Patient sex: M
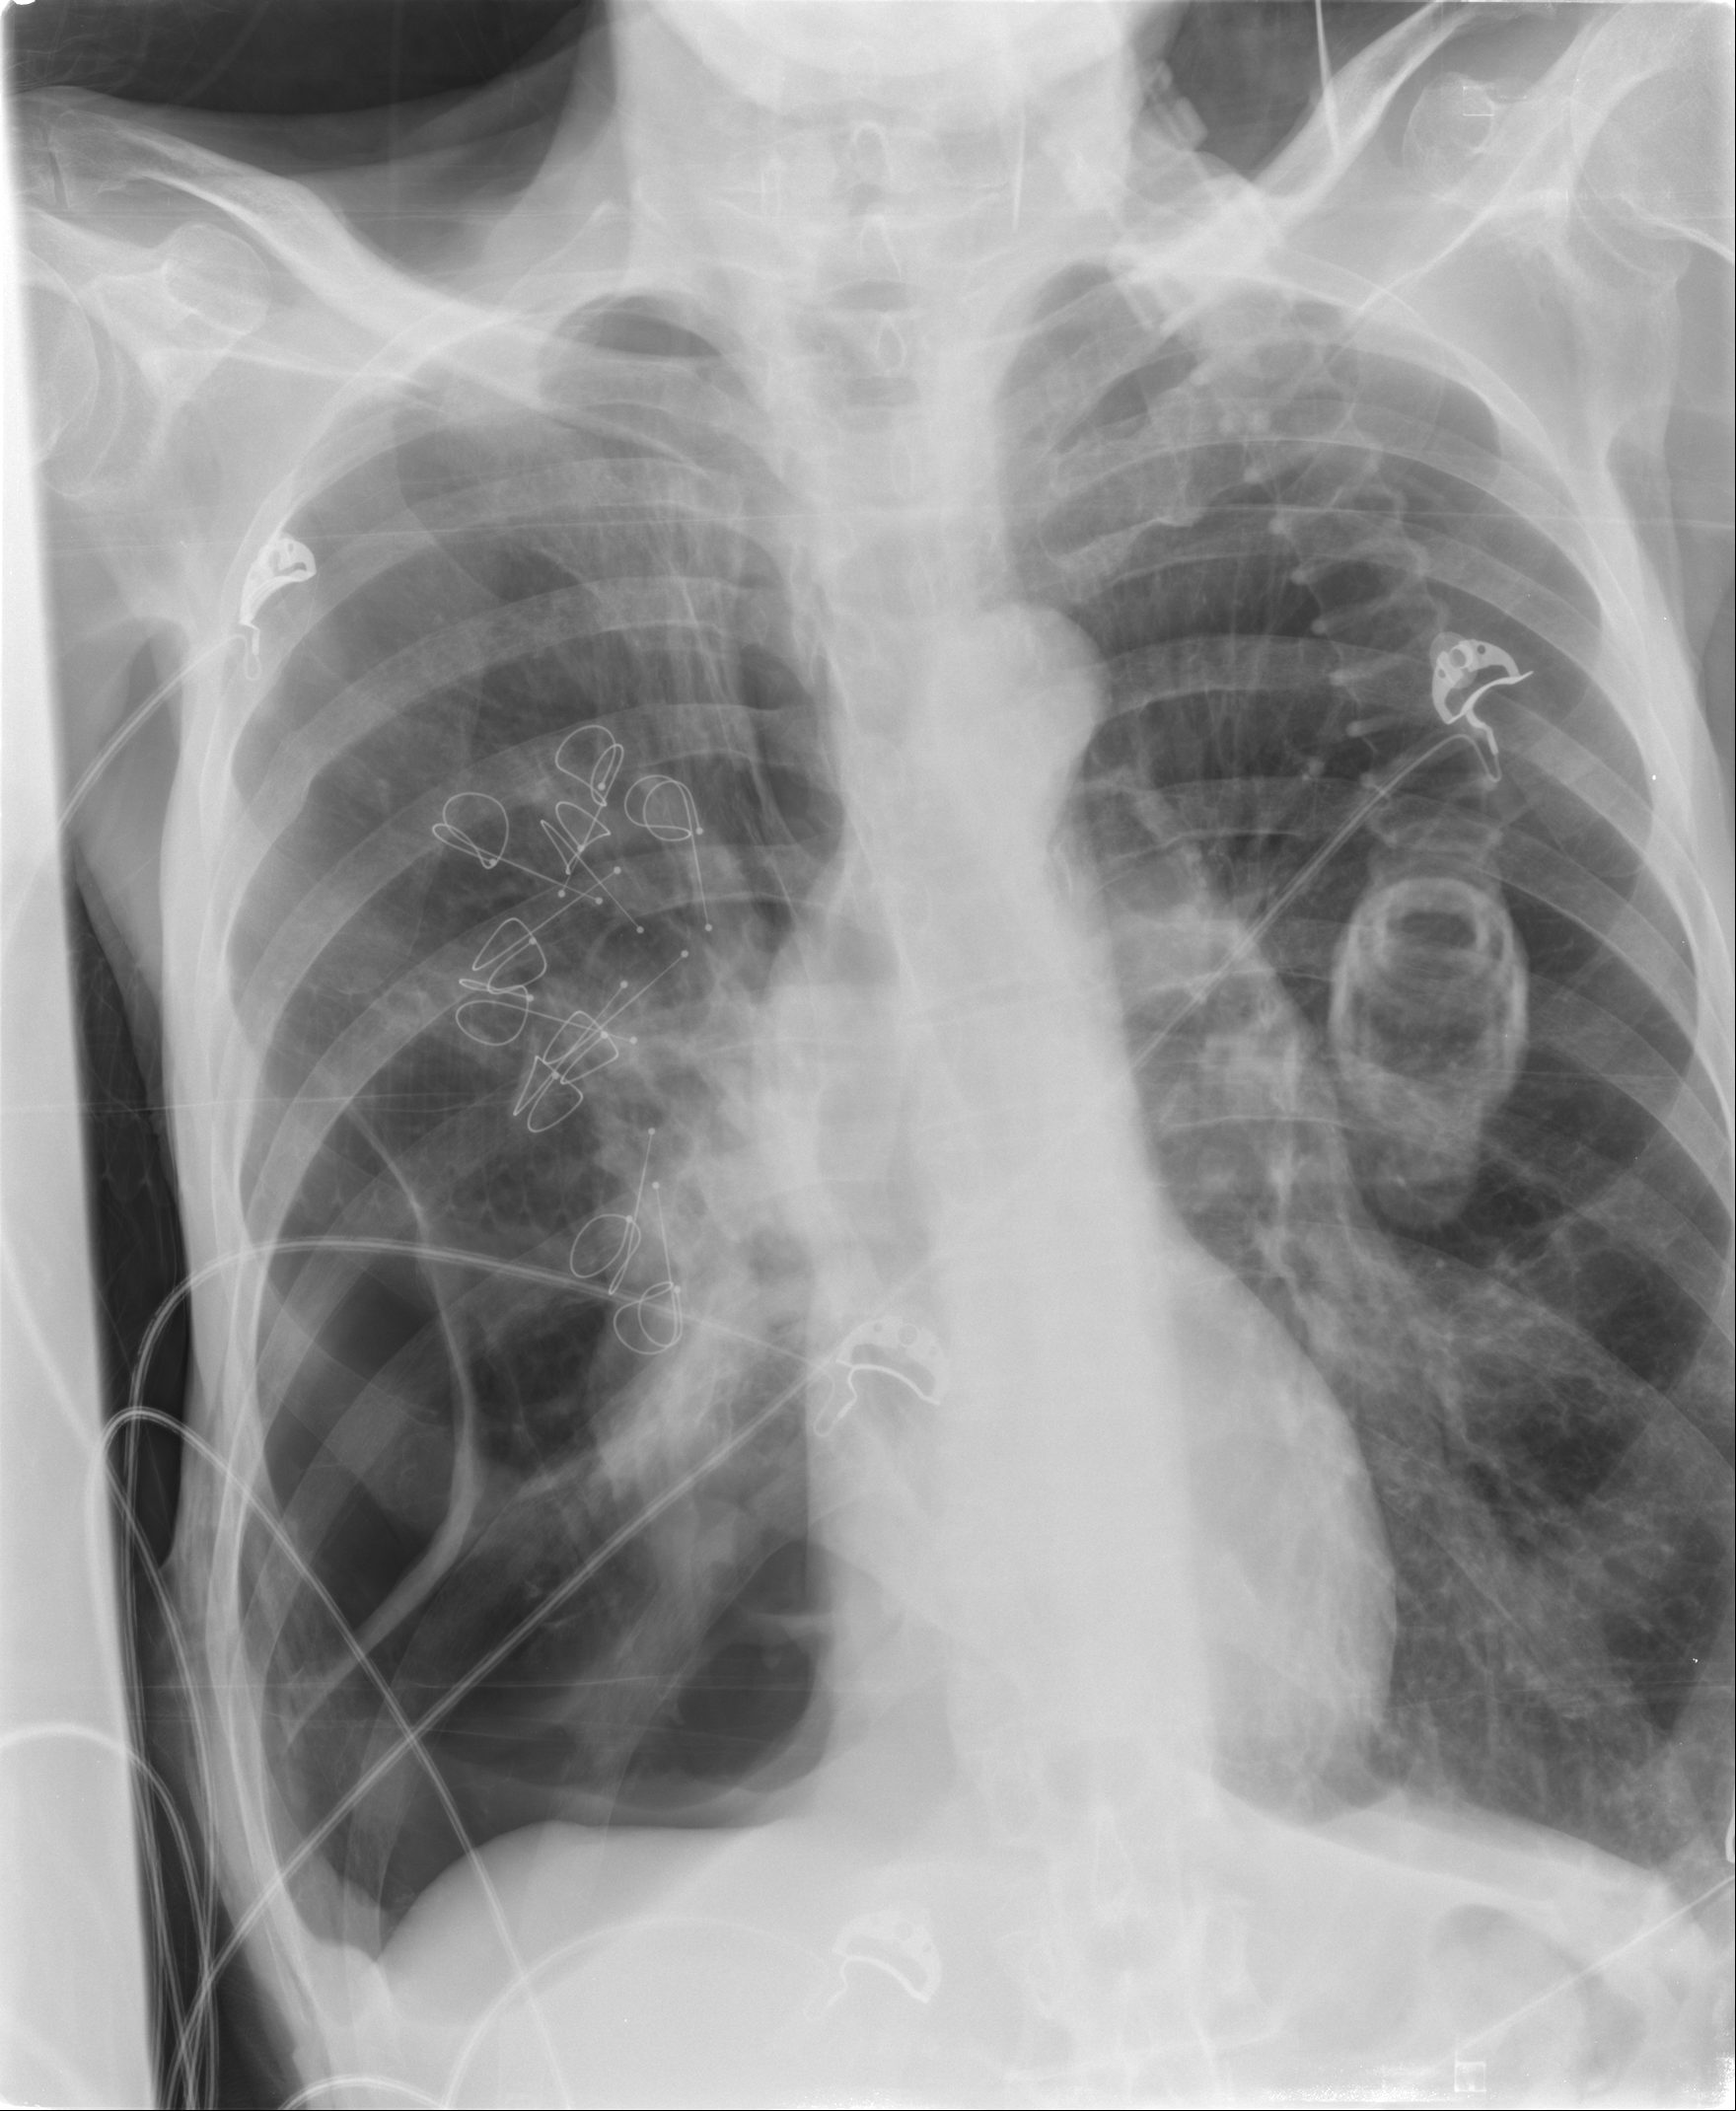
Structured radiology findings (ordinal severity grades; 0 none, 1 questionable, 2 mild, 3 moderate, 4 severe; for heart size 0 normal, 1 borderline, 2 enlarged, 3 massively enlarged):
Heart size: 0
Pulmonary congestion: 0
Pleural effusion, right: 0
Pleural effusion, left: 0
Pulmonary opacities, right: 2
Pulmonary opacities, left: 0
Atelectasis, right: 4
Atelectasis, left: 0